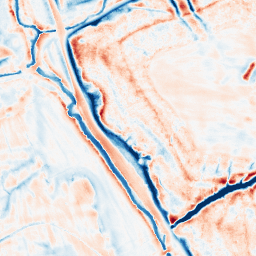
Category: edge_preserving
Decomposition family: bilateral
Decomposition parameters: d: 21
sigma_color: 100
sigma_space: 25
Upsampling method: bicubic_16x
Upsampling parameters: scale: 16
Upsampling scale: 16